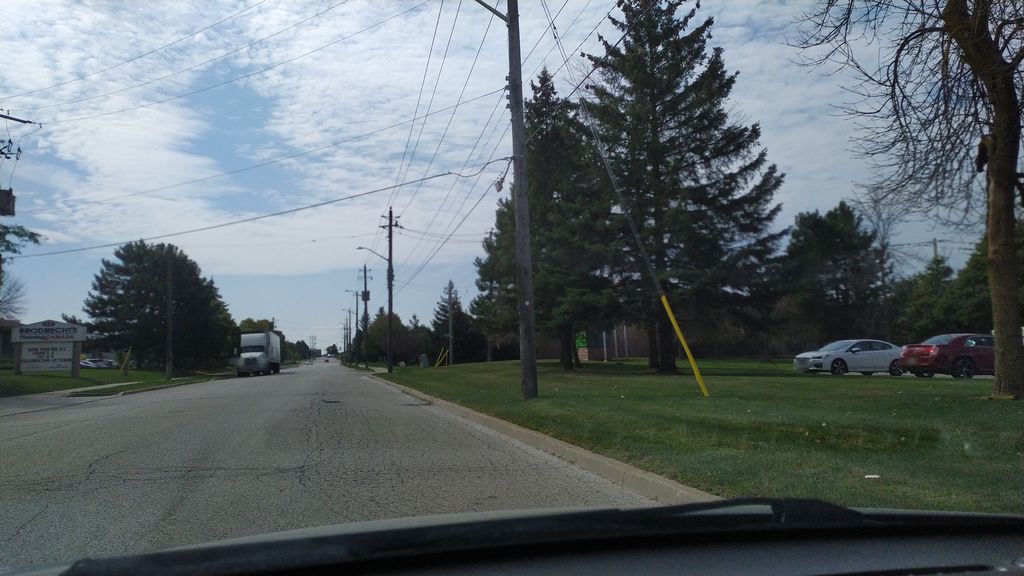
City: kitchener-waterloo